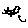
Label: bird